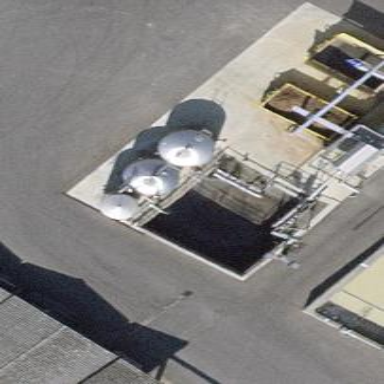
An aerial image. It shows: Industrial building with storage tank.